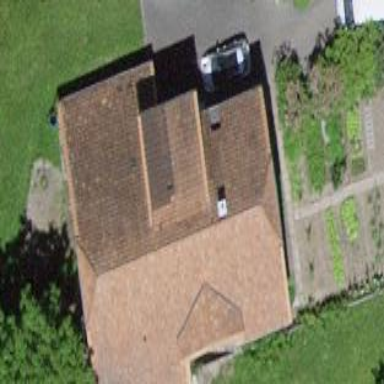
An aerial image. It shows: Detached building with half-hipped roof shape.